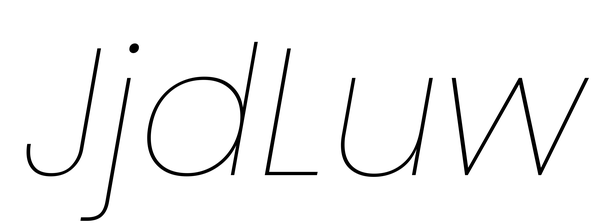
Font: Poppins-ThinItalic